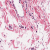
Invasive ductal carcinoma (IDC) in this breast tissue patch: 0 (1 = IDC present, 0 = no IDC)